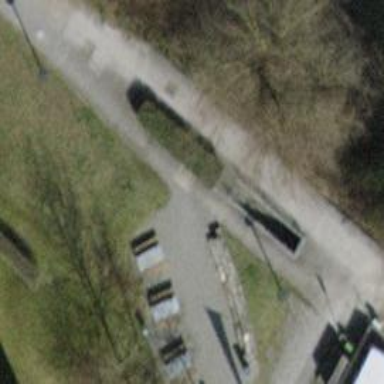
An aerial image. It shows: Picnic table located in leisure land area.